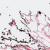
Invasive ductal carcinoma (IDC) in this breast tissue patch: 0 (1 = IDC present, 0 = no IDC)